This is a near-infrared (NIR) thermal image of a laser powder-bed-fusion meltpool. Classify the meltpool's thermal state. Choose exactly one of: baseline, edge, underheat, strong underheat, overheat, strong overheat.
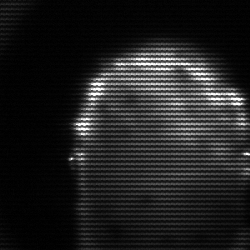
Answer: baseline